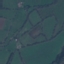
Land use / land cover class: Pasture